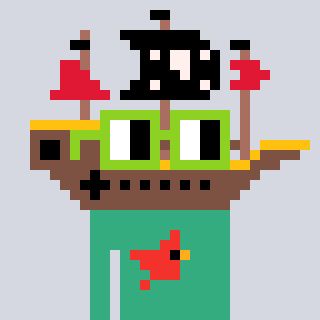
a pixel art character with square light green glasses, a pirateship-shaped head and a teal-colored body on a cool background